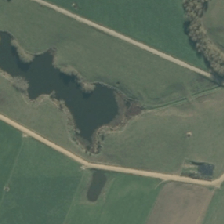
Land cover: lake_pond